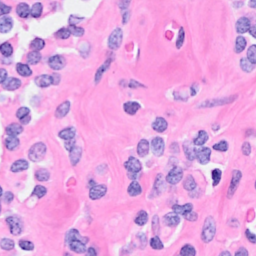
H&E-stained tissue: Breast